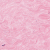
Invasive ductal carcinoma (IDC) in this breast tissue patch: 0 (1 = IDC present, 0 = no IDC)